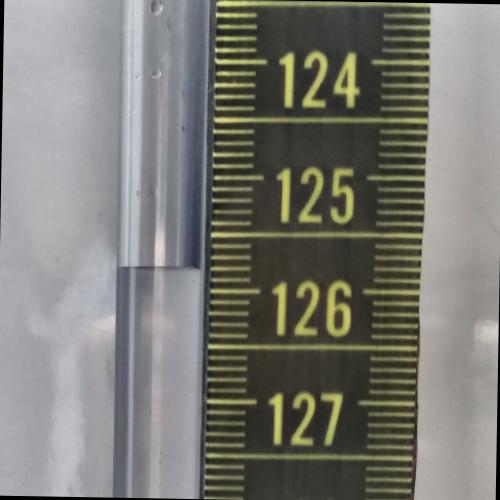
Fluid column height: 125.8 cm